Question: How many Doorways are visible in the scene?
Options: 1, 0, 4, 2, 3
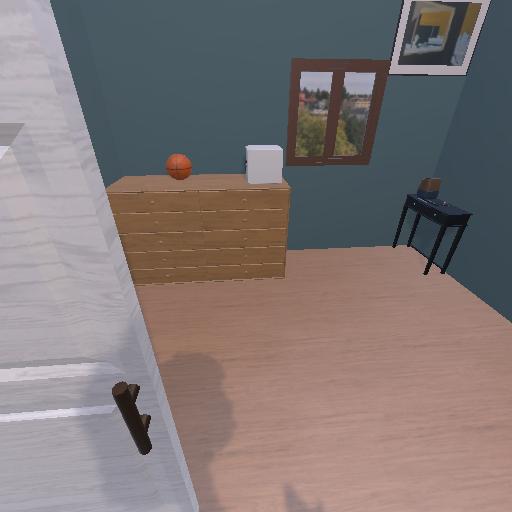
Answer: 1